Question: I want to implement something similar to Instagram activity screen header:

I added two buttons for Following and You which are insides an 'UIView'(header). For the bottom blue bar I added an 'UIView'.
Where exactly should I animate that 'UIView' bar to move from Following to You screen when switching pages inside 'UIPageViewController'?
Or maybe there is a better solution to do this ?
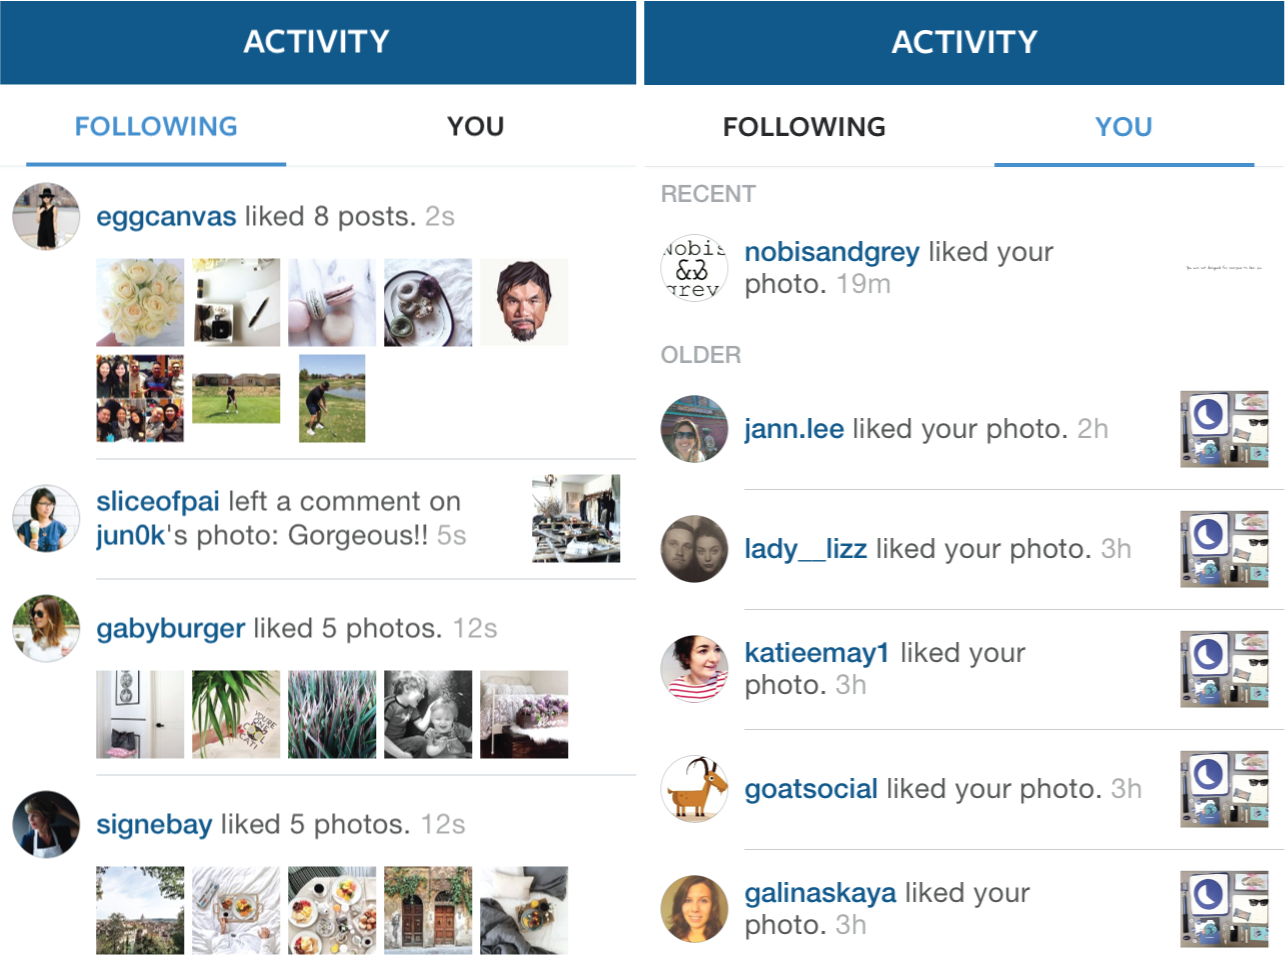
Answer: For something like this, I like using property observers to keep the API nice and clean for calling code. In the following example I am doing just that and manually adjusting the frame values, but in practice you'll probably want to use Auto Layout and animate your constraints.
'''
class MyHeader: UIView {
override init(frame: CGRect) {
super.init(frame: frame)
}
@IBOutlet weak var selectionView: UIView!
var buttons = [UIButton]()
var selectedTabIndex: Int {
didSet {
UIView.animateWithDuration( 0.5) {
let targetButton = self.buttons[ self.selectedTabIndex ]
var frame = self.selectionView.frame
frame.origin.x = targetButton.frame.minX
frame.origin.y = targetButton.frame.maxY - frame.height
frame.size.width = targetButton.frame.minX
self.selectionView.frame = frame
}
}
}
}
'''